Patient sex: M
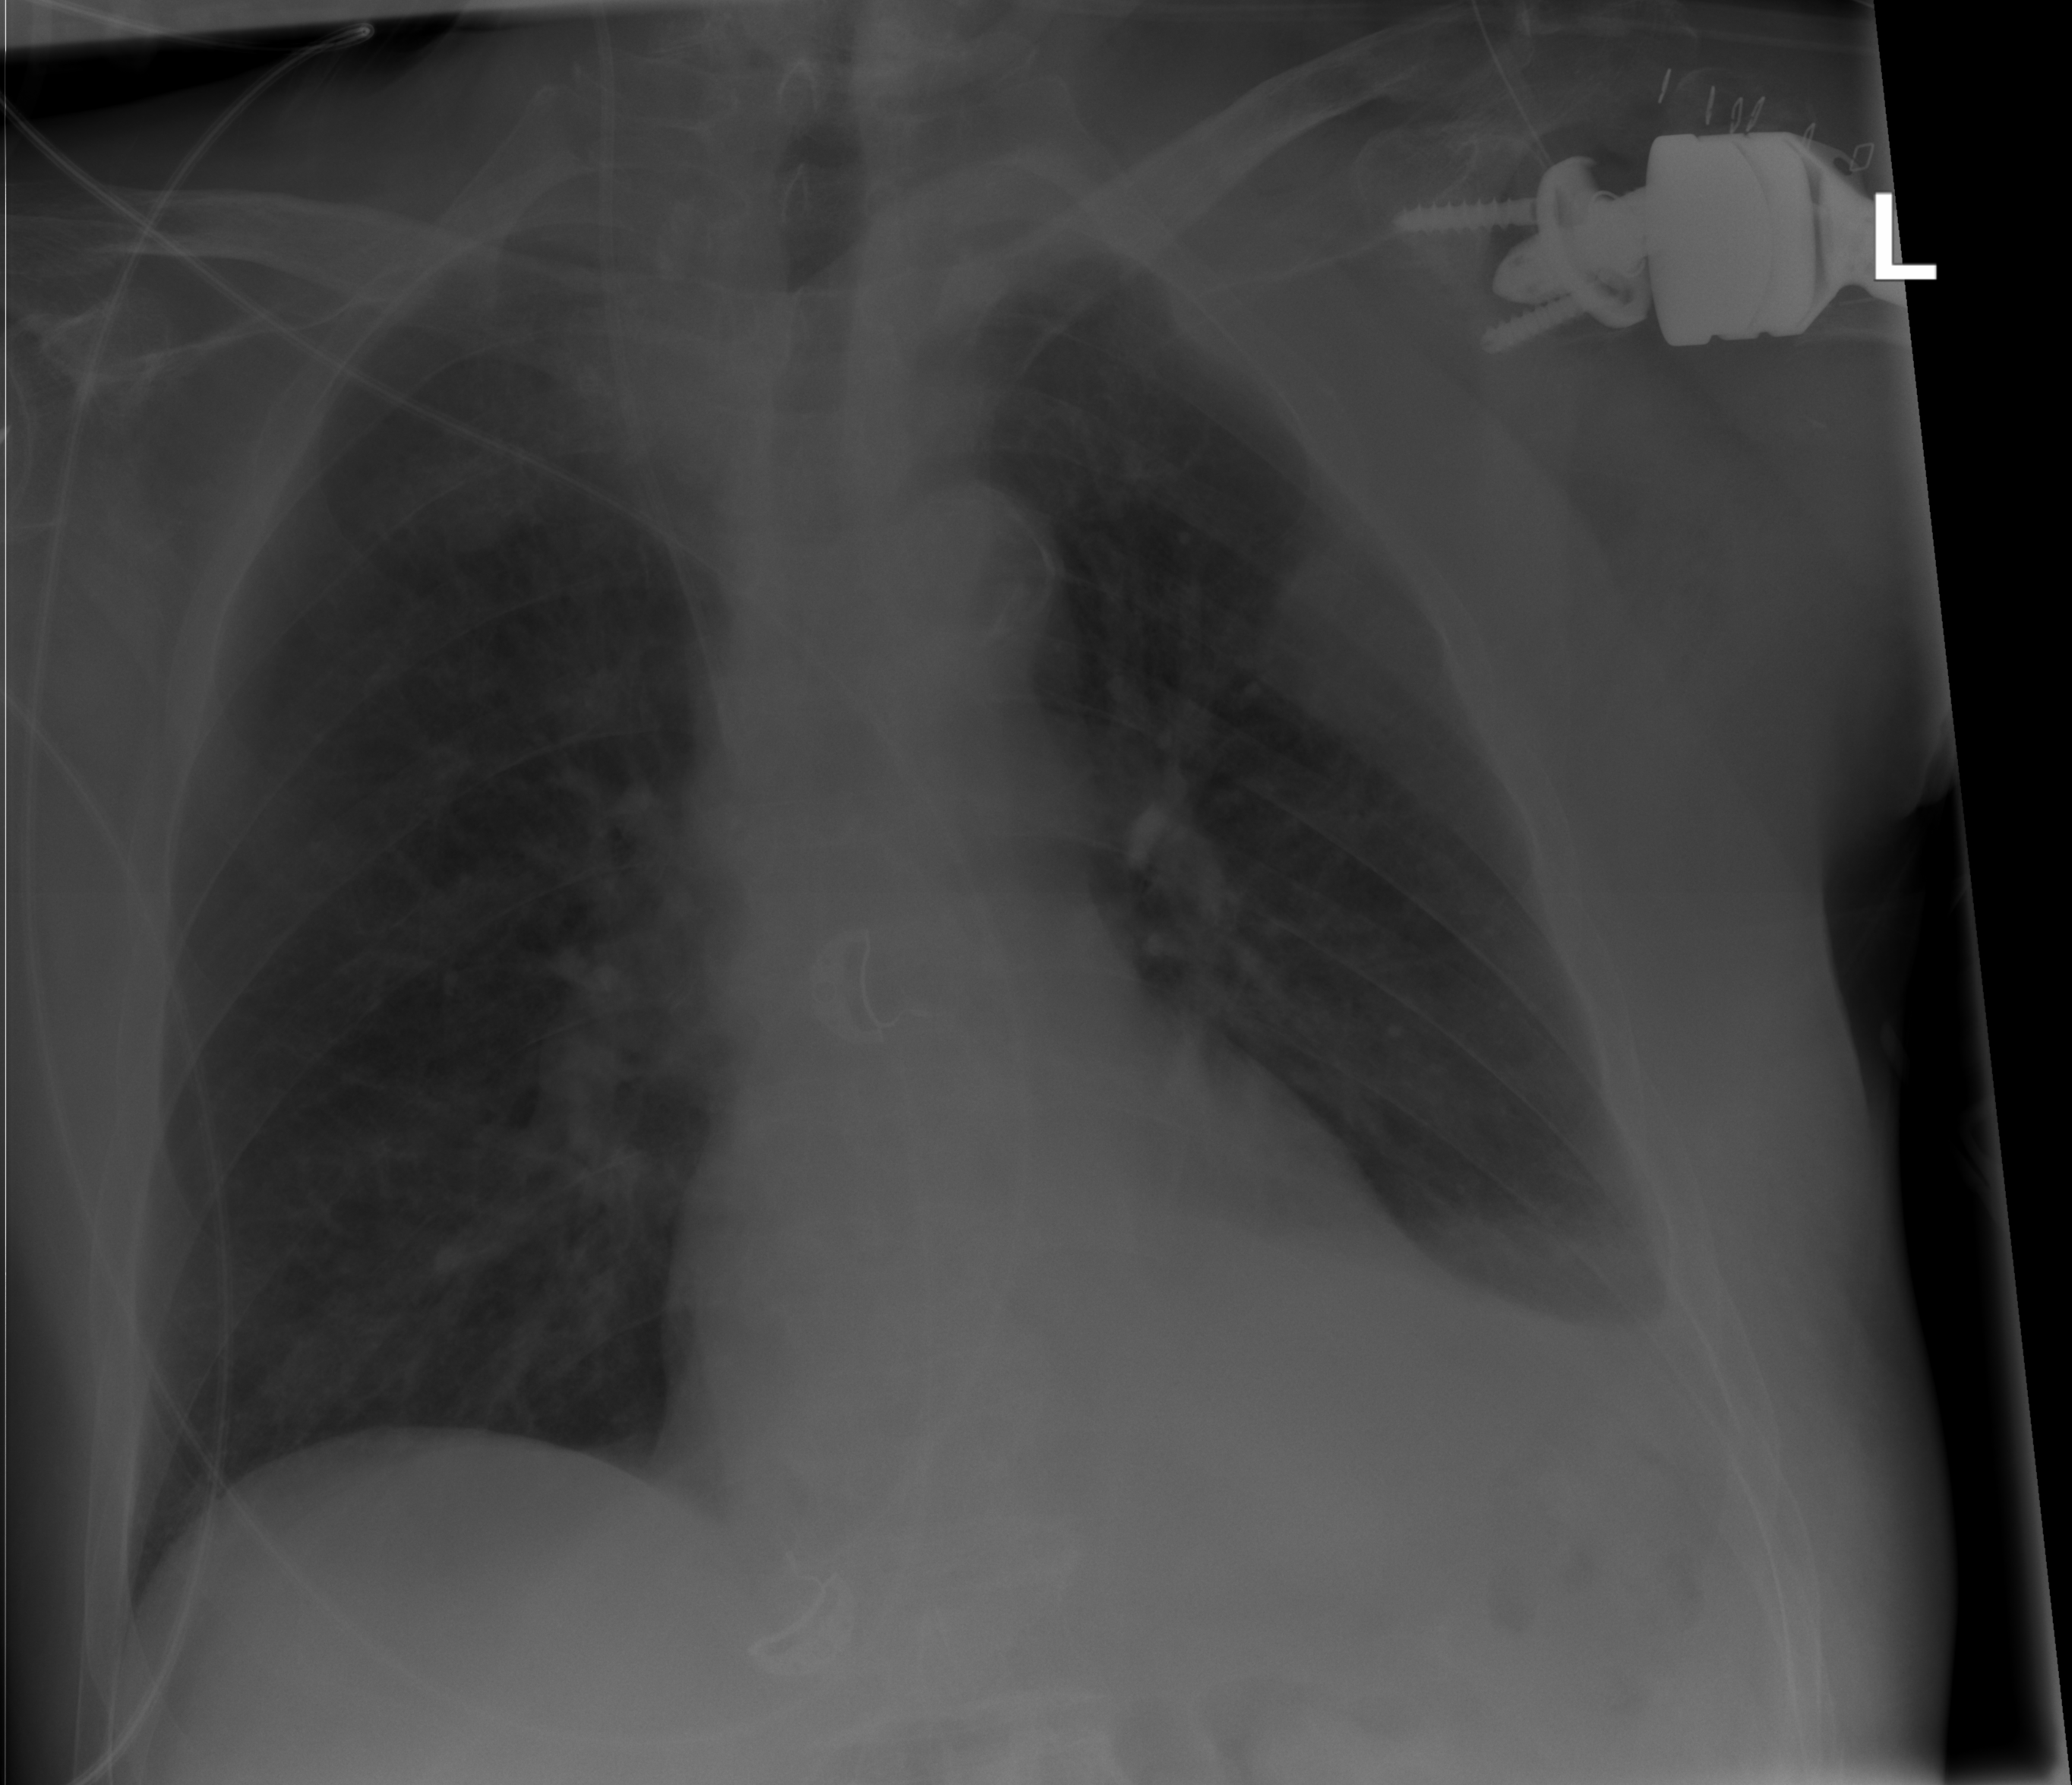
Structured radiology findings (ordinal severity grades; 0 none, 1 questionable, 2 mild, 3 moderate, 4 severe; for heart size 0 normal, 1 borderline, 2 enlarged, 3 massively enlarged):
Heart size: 0
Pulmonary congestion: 0
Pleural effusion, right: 0
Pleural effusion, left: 2
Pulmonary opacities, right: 0
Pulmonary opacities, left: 0
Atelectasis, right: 0
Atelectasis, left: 2